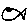
Label: fish